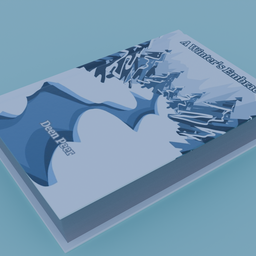
Label: tools